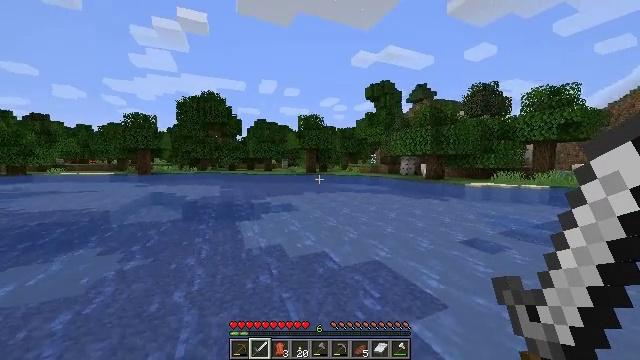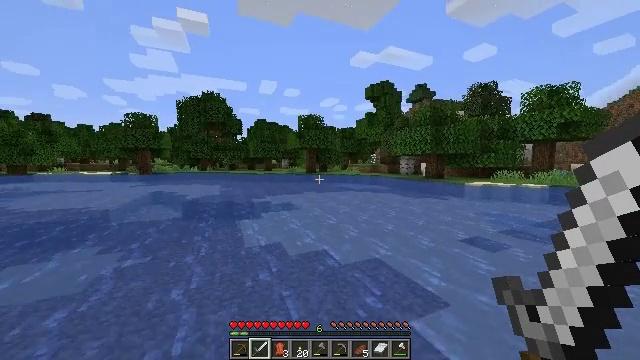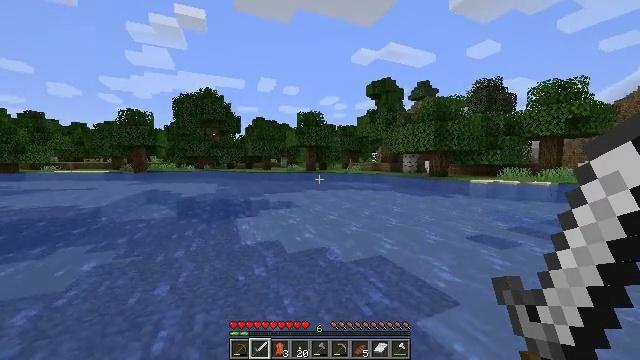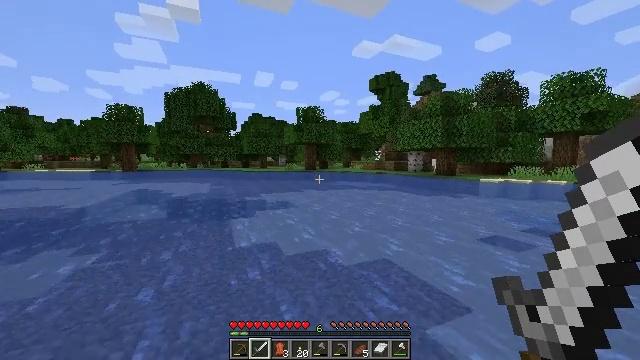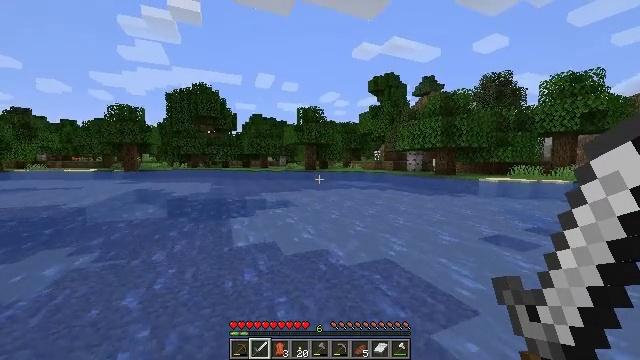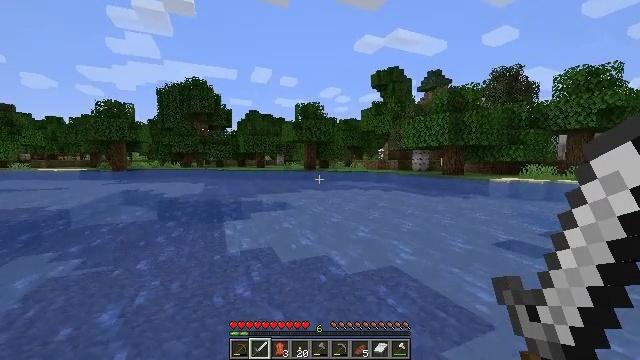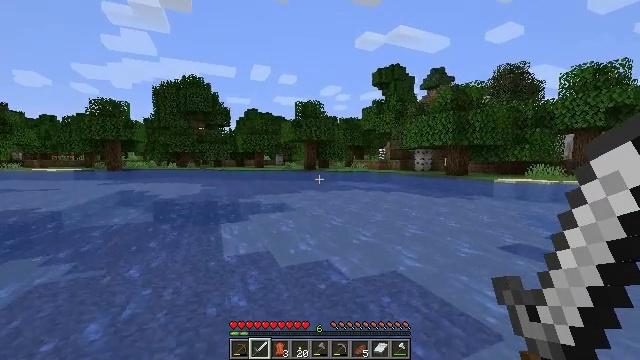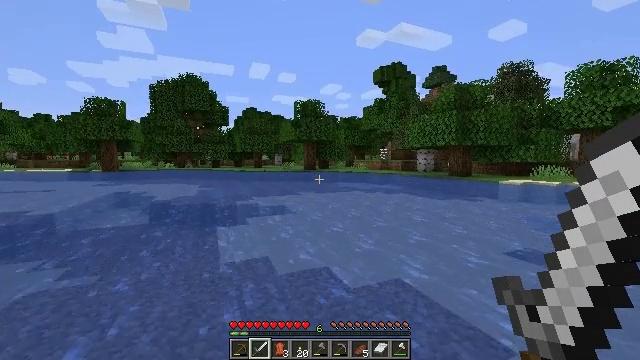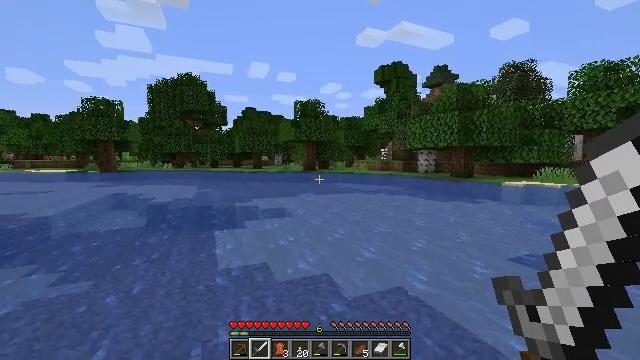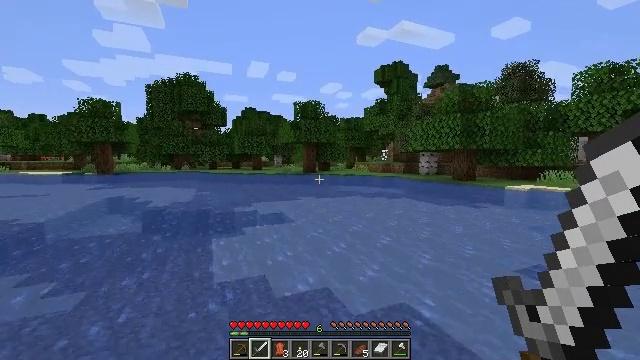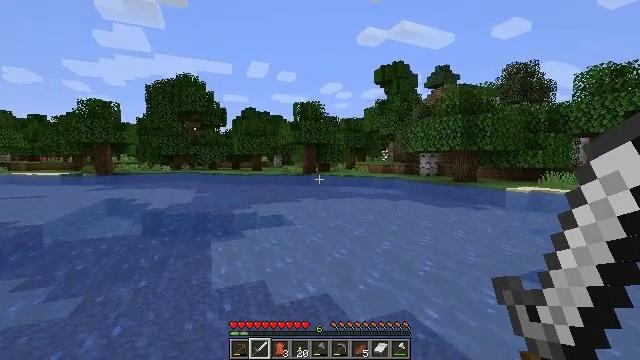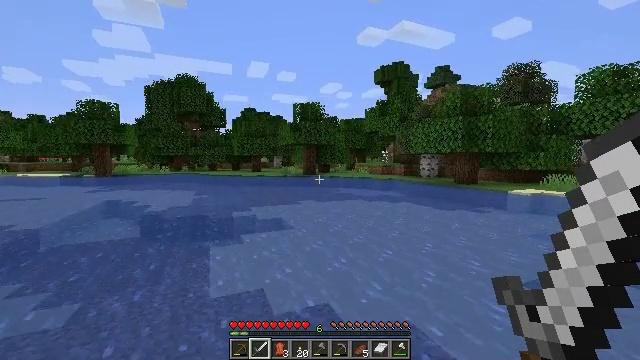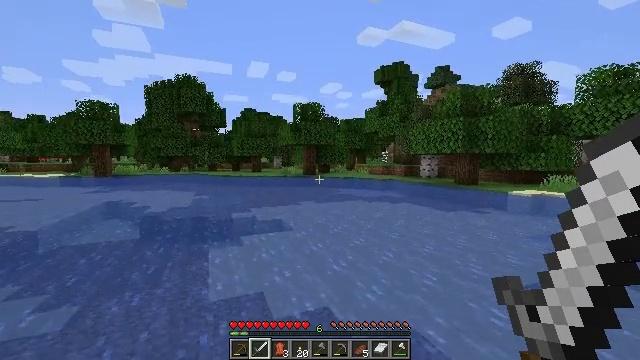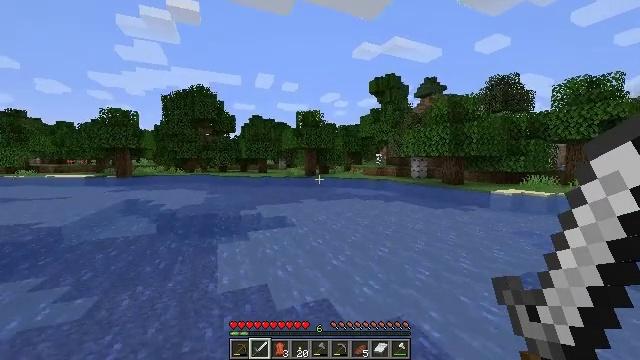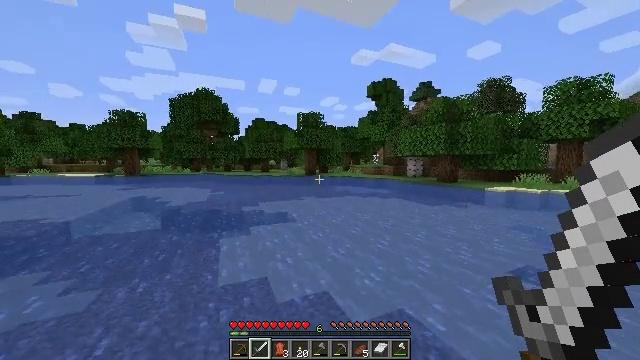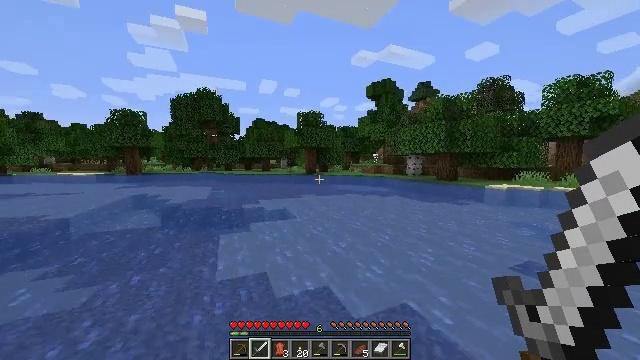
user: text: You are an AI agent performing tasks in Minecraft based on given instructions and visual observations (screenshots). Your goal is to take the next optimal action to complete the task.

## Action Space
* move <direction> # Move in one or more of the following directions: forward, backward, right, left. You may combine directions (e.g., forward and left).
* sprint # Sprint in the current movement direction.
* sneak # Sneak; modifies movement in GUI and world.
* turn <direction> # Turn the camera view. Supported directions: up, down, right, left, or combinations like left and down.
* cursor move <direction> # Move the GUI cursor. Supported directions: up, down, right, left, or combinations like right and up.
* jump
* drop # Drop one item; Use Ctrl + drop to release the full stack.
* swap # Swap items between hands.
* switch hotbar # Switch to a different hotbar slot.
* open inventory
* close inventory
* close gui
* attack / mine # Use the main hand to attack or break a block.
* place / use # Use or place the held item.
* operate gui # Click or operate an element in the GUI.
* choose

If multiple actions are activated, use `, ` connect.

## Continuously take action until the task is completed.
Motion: motion action
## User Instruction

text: Remove oak leaves from branches.
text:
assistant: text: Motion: move forward, sprint, jump
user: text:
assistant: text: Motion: move forward, sprint, jump
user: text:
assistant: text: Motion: move forward, sprint, jump
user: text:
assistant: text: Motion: move forward, sprint, jump
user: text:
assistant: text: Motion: move forward, sprint, jump
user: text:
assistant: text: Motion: move forward, sprint, jump
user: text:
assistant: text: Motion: move forward, sprint, jump
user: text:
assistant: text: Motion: move forward, sprint, jump
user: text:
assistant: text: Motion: move forward, sprint, jump
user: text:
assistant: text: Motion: move forward, sprint, jump
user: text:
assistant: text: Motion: move forward, sprint, jump
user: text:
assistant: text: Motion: move forward, sprint, jump
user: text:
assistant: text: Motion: move forward, sprint, jump
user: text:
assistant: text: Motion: move forward, sprint, jump
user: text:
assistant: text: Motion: move forward, sprint, jump
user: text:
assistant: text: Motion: move forward, sprint, jump
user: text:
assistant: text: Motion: move forward, sprint, jump
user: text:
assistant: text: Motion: move forward, sprint, jump
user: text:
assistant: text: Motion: move forward, sprint, jump
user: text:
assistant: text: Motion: move forward, sprint, jump
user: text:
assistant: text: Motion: move forward, sprint, jump
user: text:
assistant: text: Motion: move forward, sprint, jump
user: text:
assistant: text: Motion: move forward, sprint, jump
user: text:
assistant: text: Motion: move forward, sprint, jump
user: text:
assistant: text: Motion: move forward, sprint, jump
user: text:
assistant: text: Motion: move forward, sprint, jump
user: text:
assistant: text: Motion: move forward, sprint, jump
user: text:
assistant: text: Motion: move forward, sprint, jump
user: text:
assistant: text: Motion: move forward, sprint, jump
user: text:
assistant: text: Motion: move forward, sprint, jump